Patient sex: M
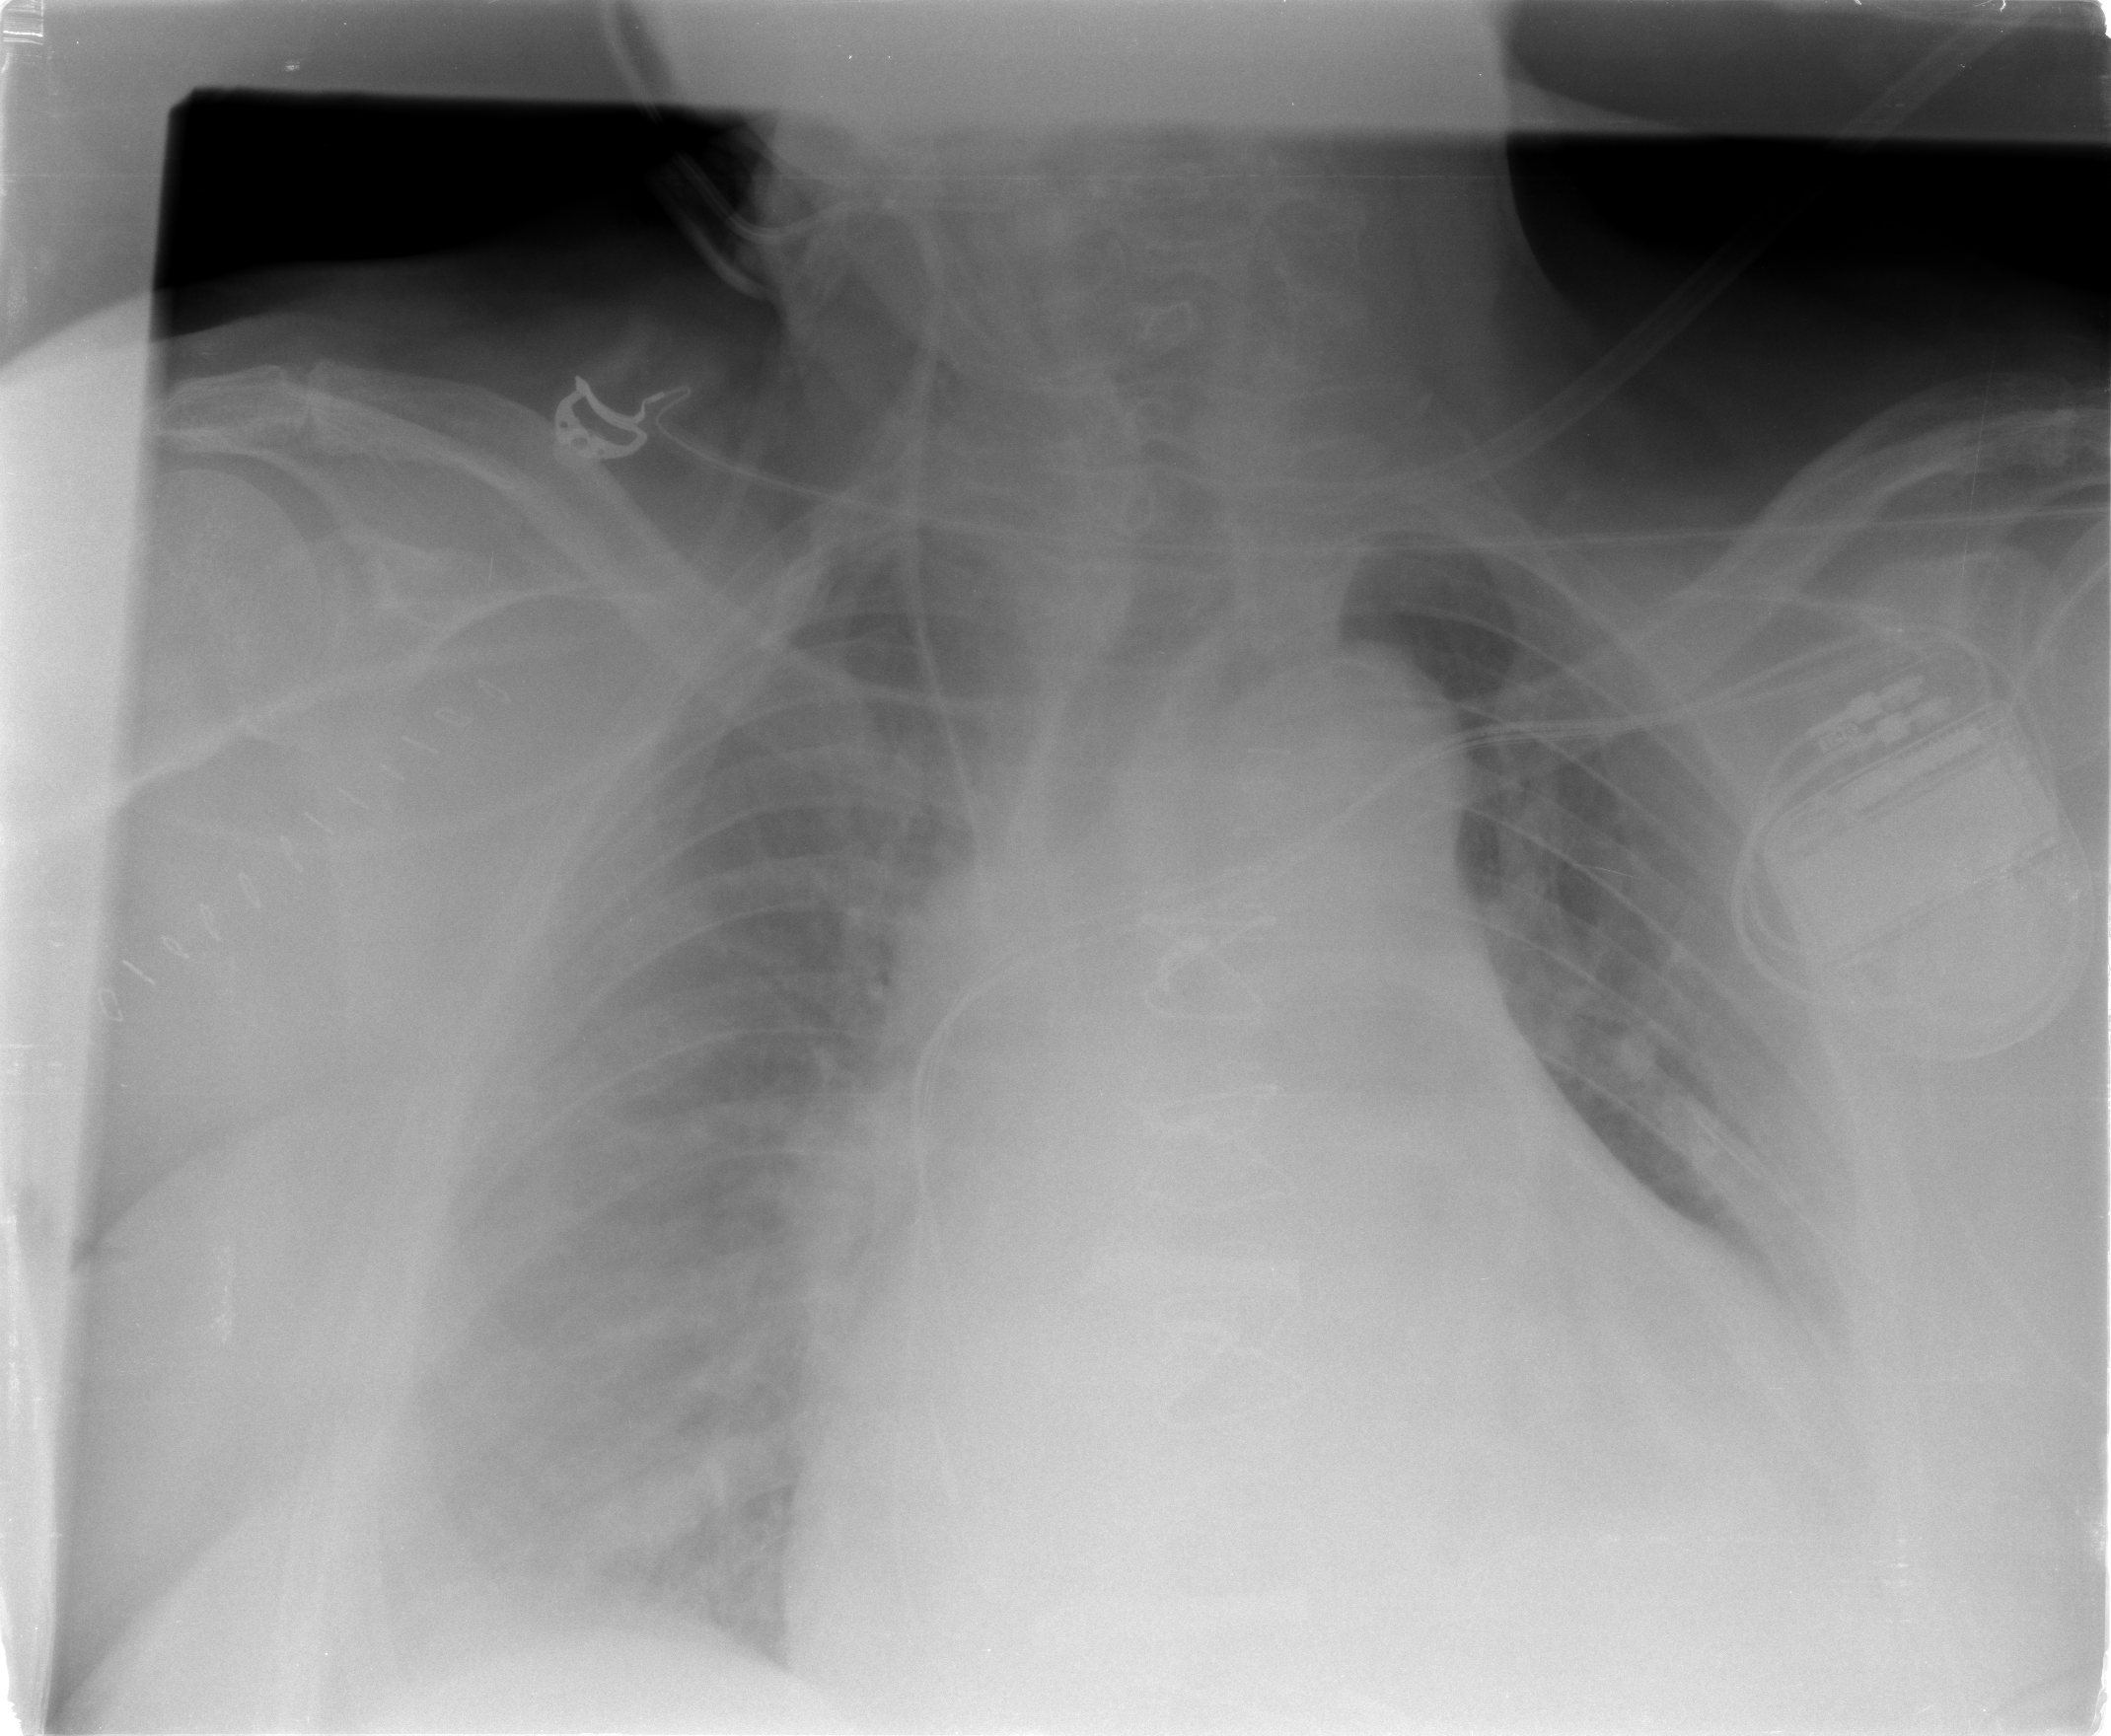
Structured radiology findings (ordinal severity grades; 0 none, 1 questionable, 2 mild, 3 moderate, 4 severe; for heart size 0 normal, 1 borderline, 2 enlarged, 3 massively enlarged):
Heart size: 3
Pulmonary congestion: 3
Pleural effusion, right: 3
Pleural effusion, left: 2
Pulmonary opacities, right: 2
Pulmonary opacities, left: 2
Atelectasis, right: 2
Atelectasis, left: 2